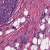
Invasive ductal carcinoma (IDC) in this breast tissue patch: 0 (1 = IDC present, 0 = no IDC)